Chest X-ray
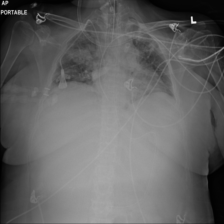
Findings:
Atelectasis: negative
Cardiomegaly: negative
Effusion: negative
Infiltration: negative
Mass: negative
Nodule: negative
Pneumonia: negative
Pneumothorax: negative
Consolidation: negative
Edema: negative
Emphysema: negative
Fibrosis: negative
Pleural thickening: negative
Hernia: negative